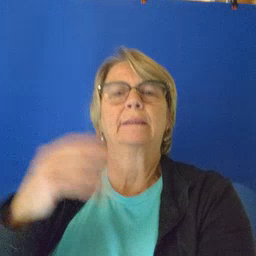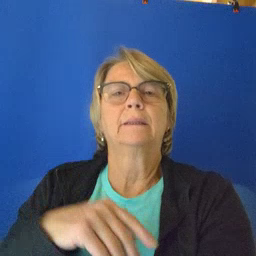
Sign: open